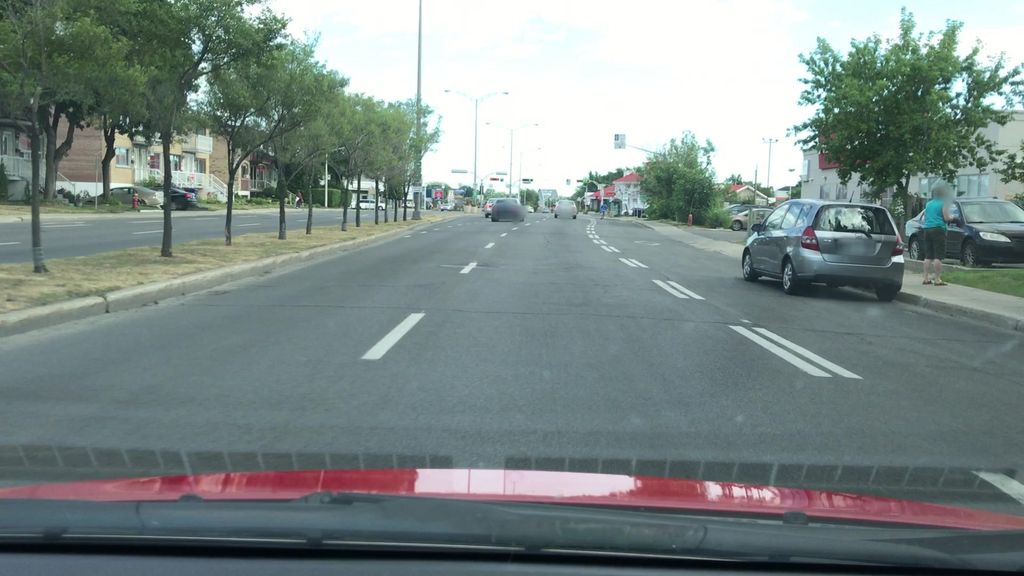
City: montreal